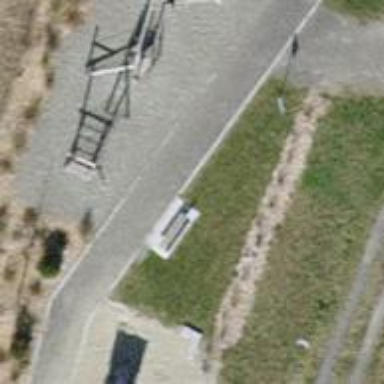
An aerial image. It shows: Brown bench in the vicinity.